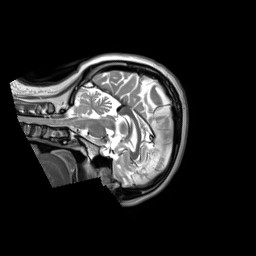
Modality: T2w
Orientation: sagittal
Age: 47
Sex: female
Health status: ill
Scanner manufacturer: siemens
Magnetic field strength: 3 T
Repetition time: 2.8 s
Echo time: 0.326 s